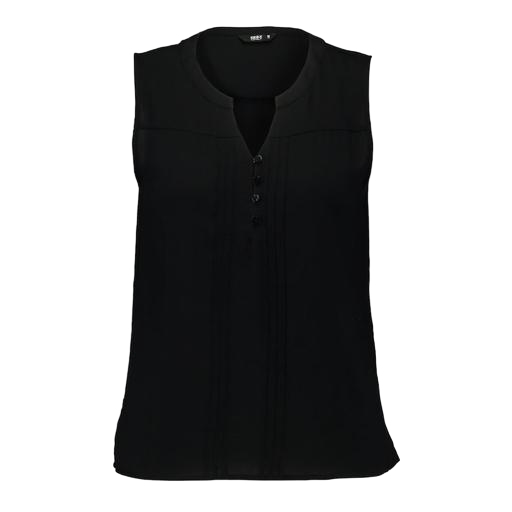
black pleat front v-neck sleeveless blouse, black pleated front sleeveless top, black romy pleat-front top, white background